Question:
When i add foreground in FrameLayout every child is like padding on the left and top
someone know how to fix this?
layout.xml
'''
<FrameLayout xmlns:android="http://schemas.android.com/apk/res/android"
xmlns:tools="http://schemas.android.com/tools"
xmlns:mwbutton="http://schemas.android.com/apk/res-auto"
android:id="@+id/FrameLayout1"
android:layout_width="match_parent"
android:layout_height="match_parent"
android:foreground="@drawable/view_selector"
tools:context=".MainActivity" >
<TextView
android:id="@+id/textView1"
android:layout_width="match_parent"
android:layout_height="match_parent"
android:gravity="center"
android:background="#ff0000"
android:text="TextView" />
</FrameLayout>
'''
selector
'''
<?xml version="1.0" encoding="utf-8"?>
<selector xmlns:android="http://schemas.android.com/apk/res/android">
<item android:drawable="@drawable/pretao" android:state_pressed="true"/>
<item android:drawable="@android:color/transparent"/>
</selector>
'''
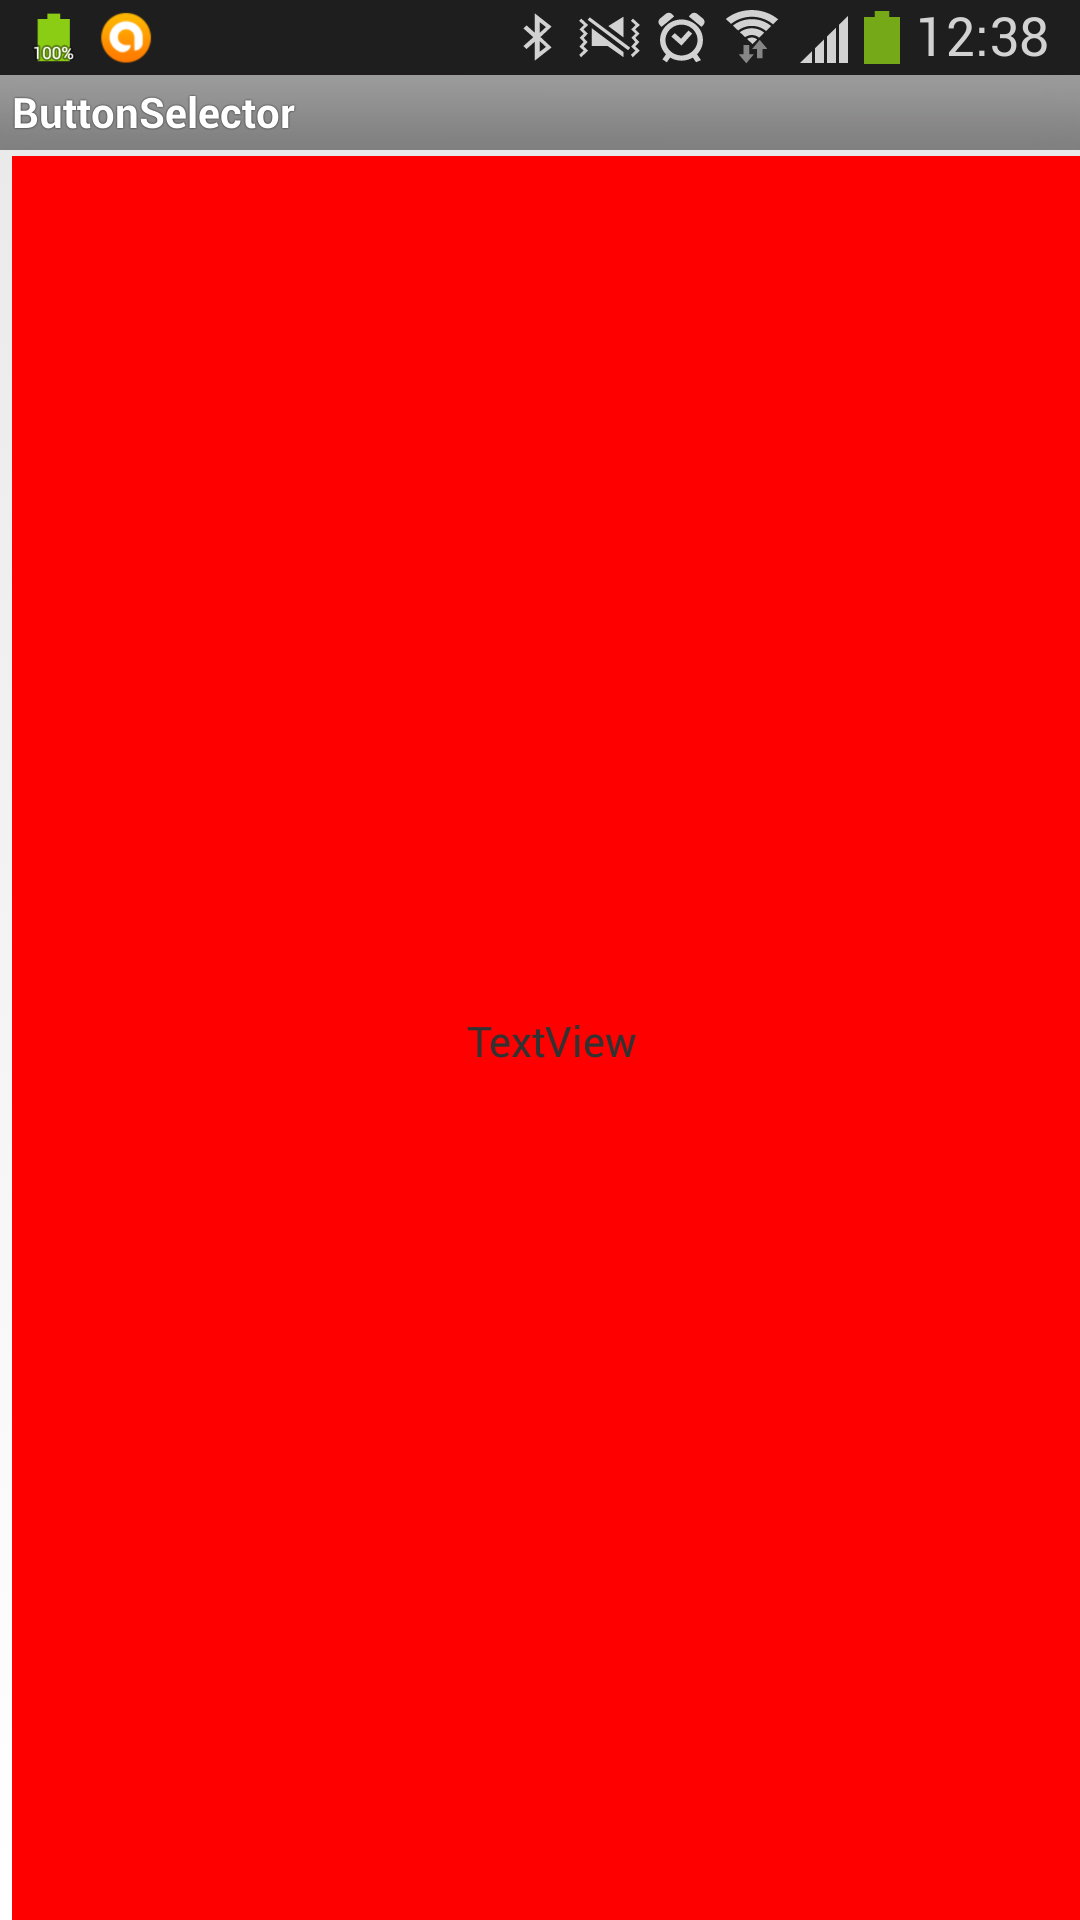
Answer: '@drawable/pretao' is a 9patch with padding I think.